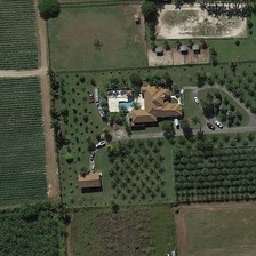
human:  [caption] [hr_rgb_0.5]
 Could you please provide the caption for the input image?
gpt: Near the two parts of the rectangular farmland the car is stopping around the house.

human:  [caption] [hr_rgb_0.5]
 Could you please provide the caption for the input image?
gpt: There are cars that stop around the house near where there are two pieces of rectangular agricultural land.

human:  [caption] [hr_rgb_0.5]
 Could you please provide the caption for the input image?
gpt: sparse trees are planted around this house with large blocks of farmland nearby .

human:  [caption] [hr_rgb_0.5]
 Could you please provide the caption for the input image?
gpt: There are cars parked around the house, and there are two rectangular farmland near the house.

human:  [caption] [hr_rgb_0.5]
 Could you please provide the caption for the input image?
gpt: There was a car parked in a rectangular house.